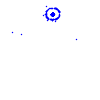
Particle: pion